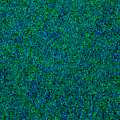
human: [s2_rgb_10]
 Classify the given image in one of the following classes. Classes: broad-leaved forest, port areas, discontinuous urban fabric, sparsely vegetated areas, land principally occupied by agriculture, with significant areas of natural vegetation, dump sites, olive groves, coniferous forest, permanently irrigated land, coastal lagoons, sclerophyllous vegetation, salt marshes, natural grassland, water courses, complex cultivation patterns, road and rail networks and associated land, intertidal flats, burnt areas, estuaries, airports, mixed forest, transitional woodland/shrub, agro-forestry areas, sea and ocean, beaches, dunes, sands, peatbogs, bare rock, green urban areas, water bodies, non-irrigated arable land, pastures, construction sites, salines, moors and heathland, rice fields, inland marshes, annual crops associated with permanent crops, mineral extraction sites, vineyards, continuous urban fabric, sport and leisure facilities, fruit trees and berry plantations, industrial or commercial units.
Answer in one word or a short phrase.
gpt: sea and ocean